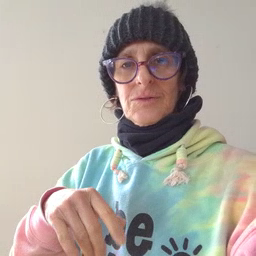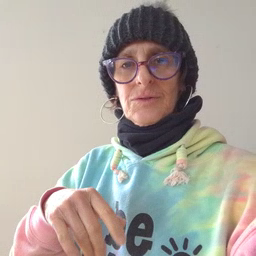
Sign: ear